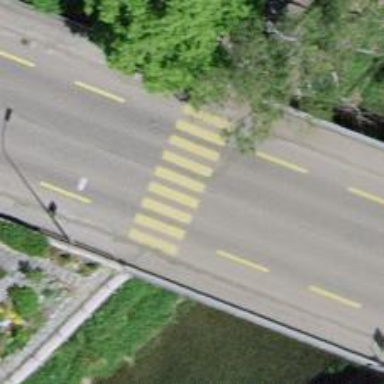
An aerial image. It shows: Marked zebra crossing on the road.